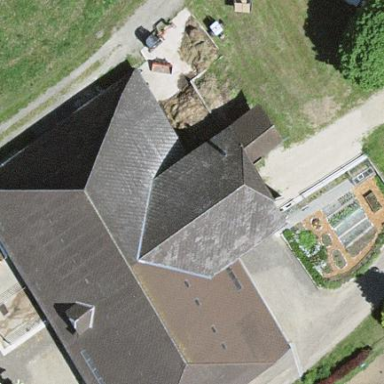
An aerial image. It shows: Farm building.